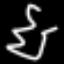
Label: squiggle